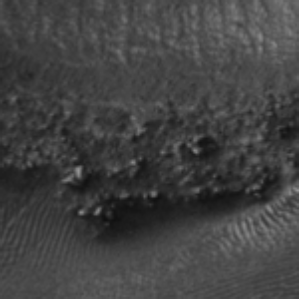
Label: frost